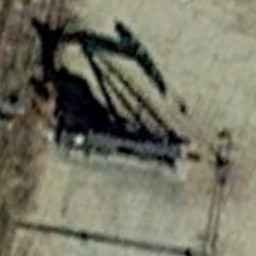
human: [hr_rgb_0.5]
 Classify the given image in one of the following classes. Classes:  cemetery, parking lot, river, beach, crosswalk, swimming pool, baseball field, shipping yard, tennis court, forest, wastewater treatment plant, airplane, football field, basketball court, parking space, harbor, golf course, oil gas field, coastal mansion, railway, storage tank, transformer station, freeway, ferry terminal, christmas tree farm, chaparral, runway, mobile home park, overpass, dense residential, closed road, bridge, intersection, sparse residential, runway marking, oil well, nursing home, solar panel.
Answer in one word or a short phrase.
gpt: oil well